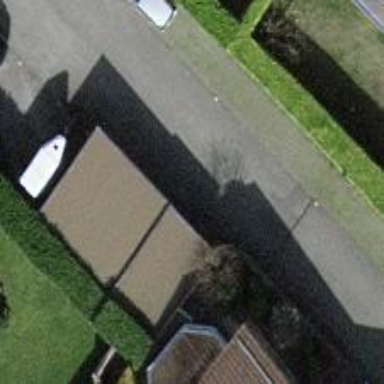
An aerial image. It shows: View of roof of building.